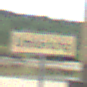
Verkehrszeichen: Umleitungsankuendigung
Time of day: Midday
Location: Roofed (Beach)
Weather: Overcast
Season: NotSpecified
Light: Natural